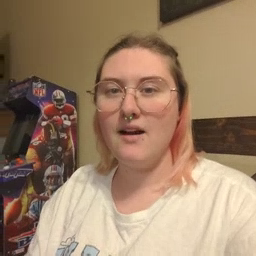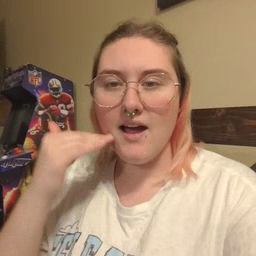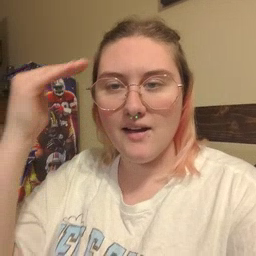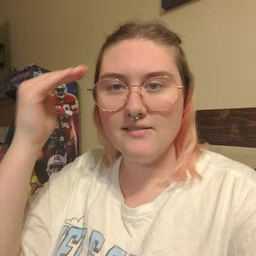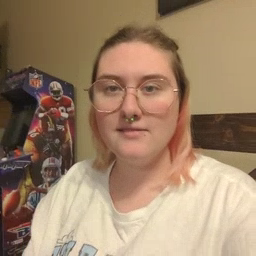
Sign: head